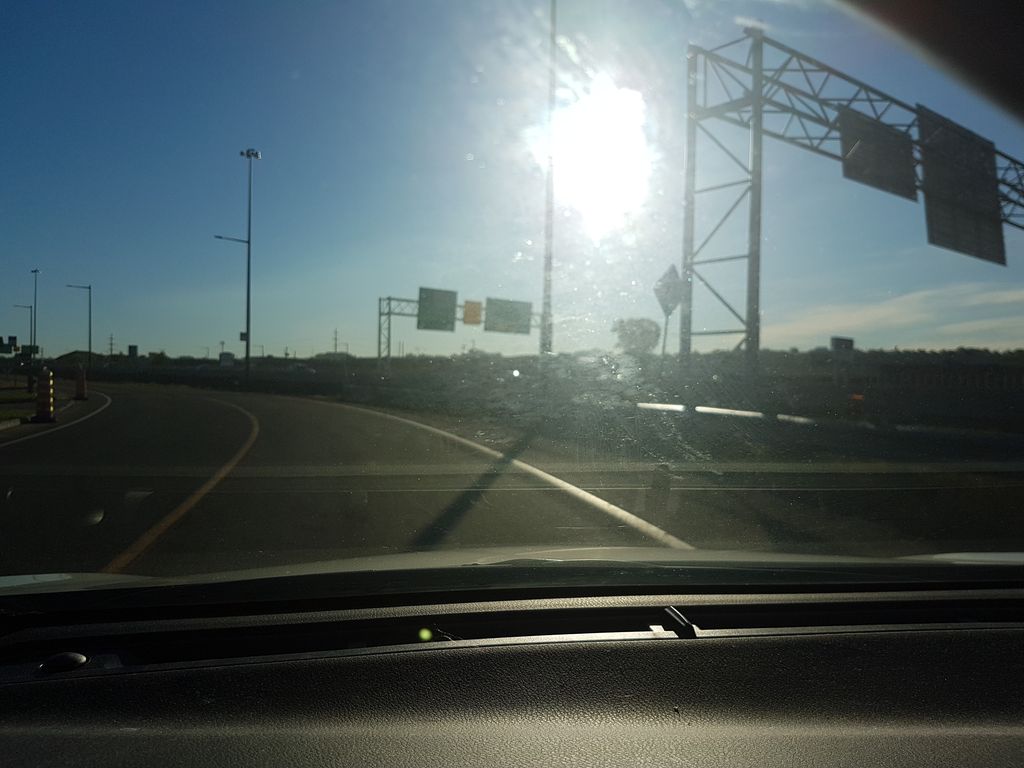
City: quebec_city